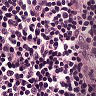
Metastatic tissue present: no